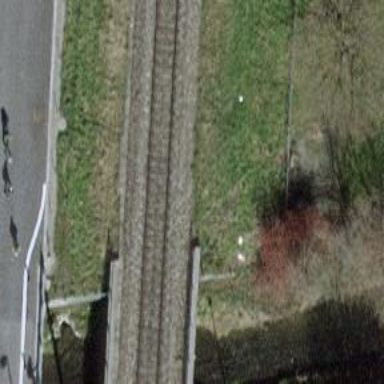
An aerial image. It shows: Bridge with contact line electrification.